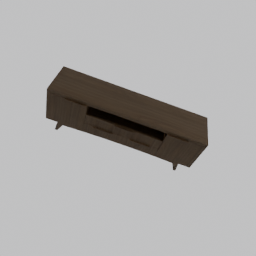
Label: furniture